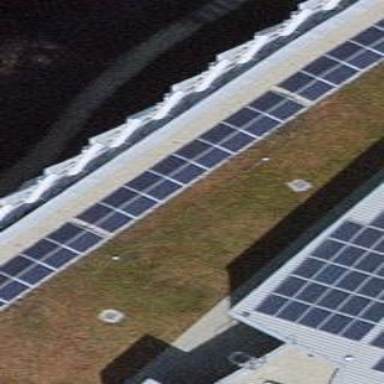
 consisting of solar photovoltaic panels."